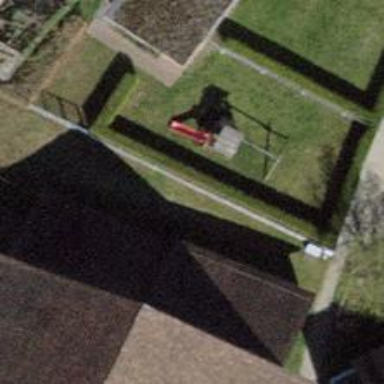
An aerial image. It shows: Playground with various play structures.